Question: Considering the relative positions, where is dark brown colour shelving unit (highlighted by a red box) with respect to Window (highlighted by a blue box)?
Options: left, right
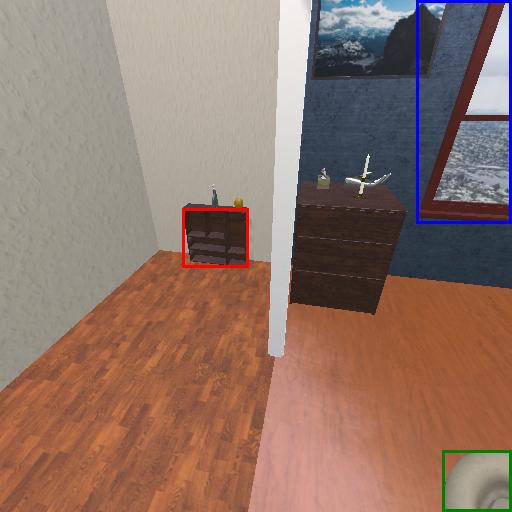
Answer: left